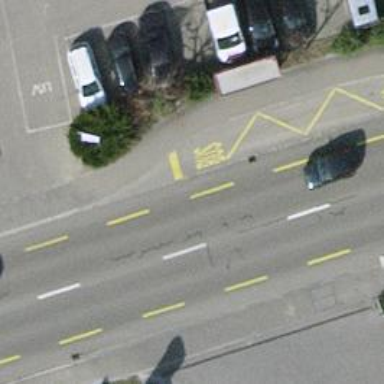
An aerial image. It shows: Public transport stop position.